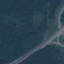
Land use / land cover class: Highway